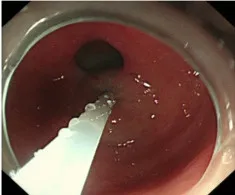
Procedure of submucosal tunneling endoscopic resection. (B) Submucosal injection of sodium hyaluronate, methylene blue, and glycerol fructose solution (1:1:4).
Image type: endoscopy (gi_endoscopy)